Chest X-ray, PA view. Patient: 57 years old, sex M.
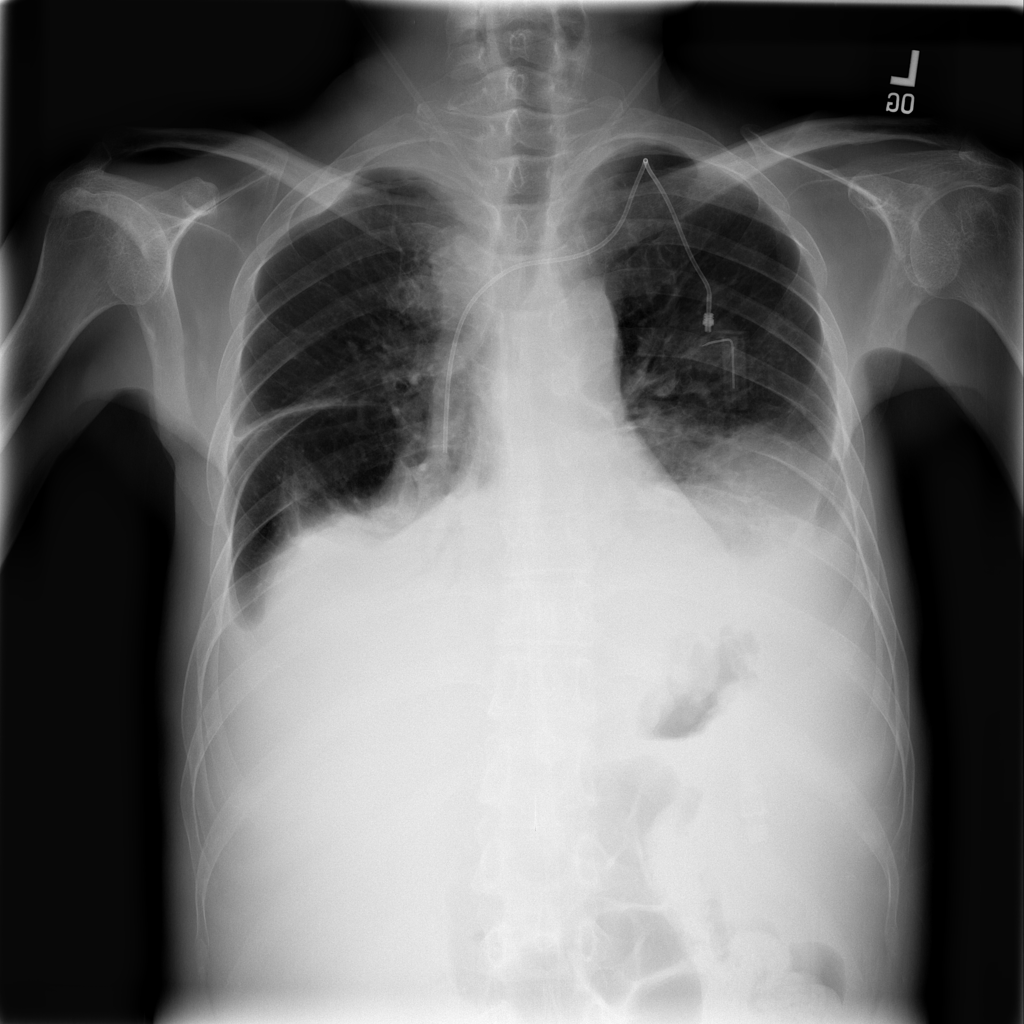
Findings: Atelectasis, Effusion, Pneumothorax